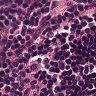
Metastatic tissue present: no